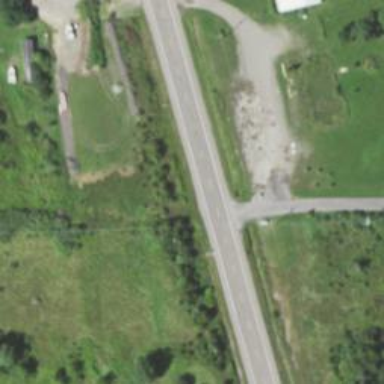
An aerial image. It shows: Abandoned road.